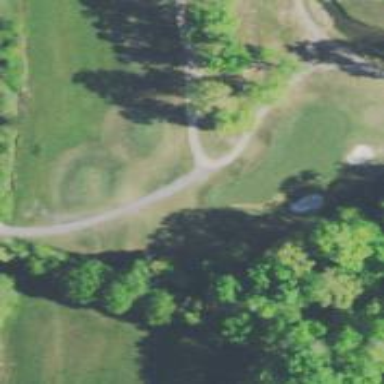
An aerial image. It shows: Path designated for golf carts.